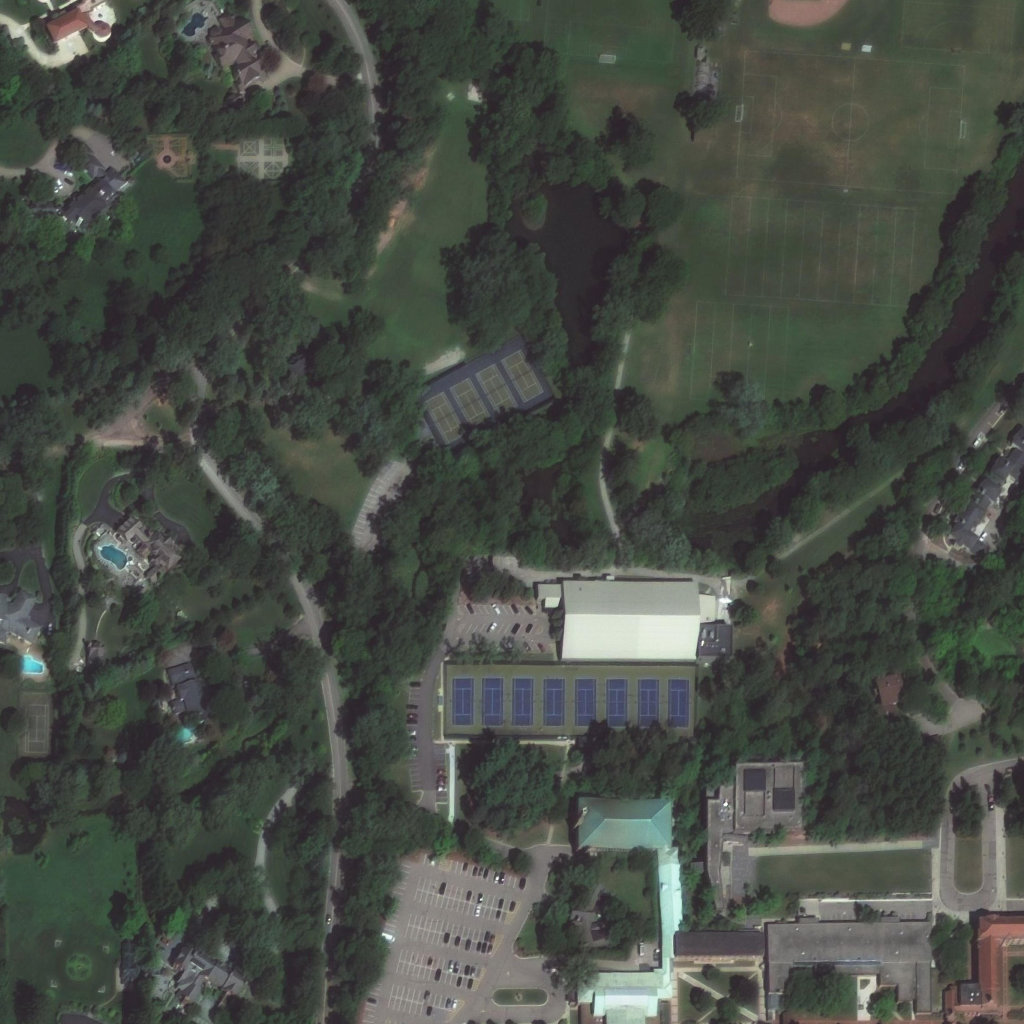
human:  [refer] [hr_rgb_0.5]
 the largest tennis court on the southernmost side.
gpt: <box>[[43, 64, 68, 72, 0]]</box>